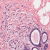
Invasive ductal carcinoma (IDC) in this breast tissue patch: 1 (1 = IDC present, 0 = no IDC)